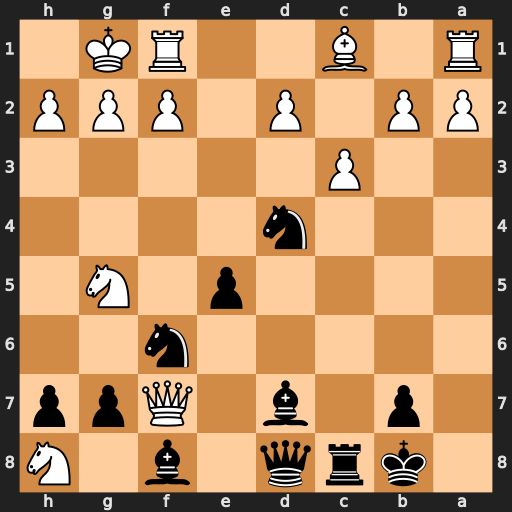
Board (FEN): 1krq1b1N/1p1b1Qpp/5n2/4p1N1/3n4/2P5/PP1P1PPP/R1B2RK1
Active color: b
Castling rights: -
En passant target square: -
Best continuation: Ne2+ Kh1 Bc6 d4 Bd5